Field crop: maize
Growth stage: 2
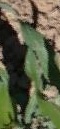
Species: maize